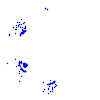
Particle: electron